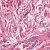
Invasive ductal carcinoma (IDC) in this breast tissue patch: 0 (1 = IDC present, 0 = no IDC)